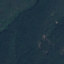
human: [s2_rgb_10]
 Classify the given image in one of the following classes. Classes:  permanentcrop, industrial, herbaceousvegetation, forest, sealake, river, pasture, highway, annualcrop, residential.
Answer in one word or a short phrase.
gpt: Forest